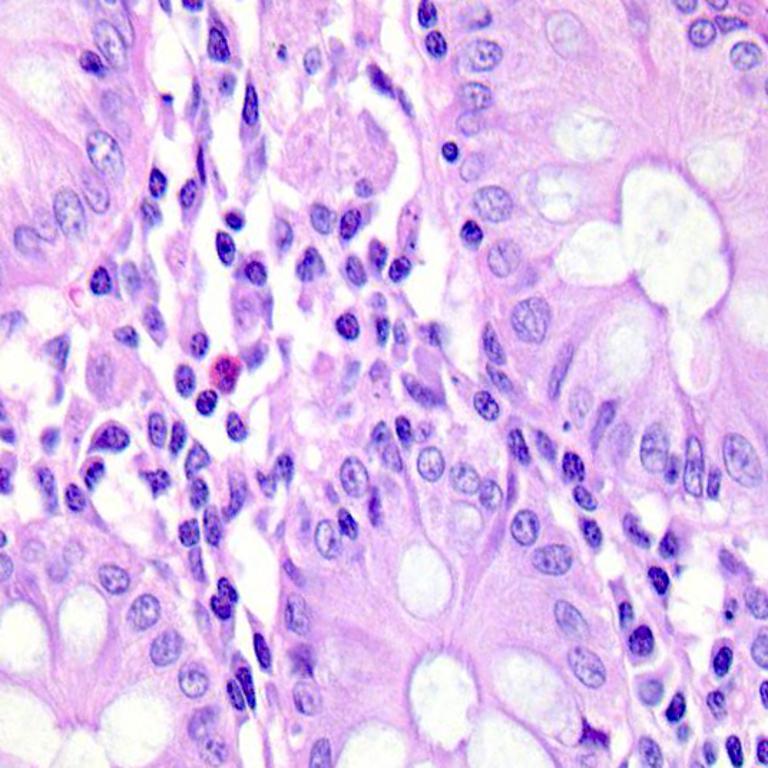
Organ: colon
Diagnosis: benign